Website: macys
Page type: billing-address
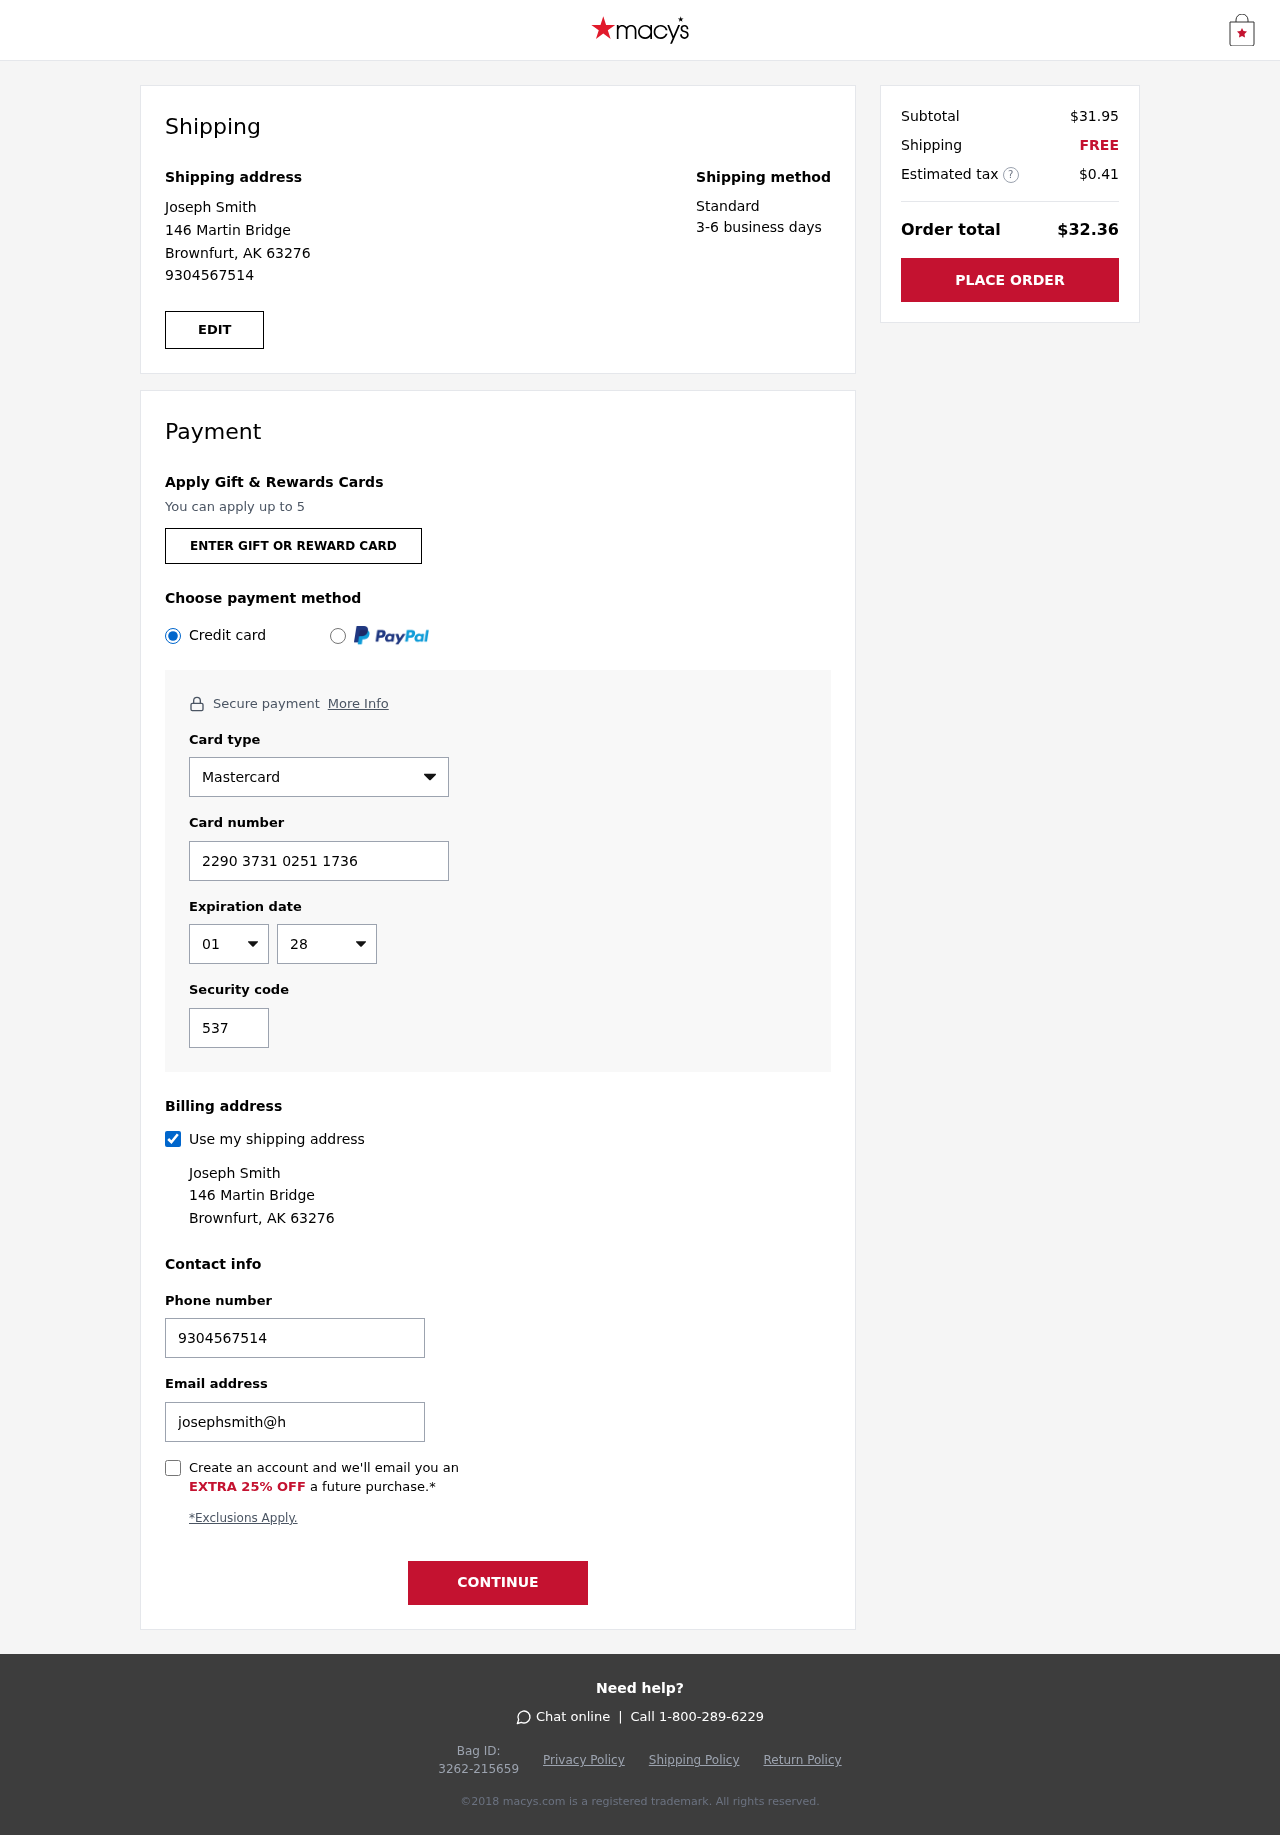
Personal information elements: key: PII_CARD_CVV
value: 537
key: PII_CARD_EXPIRY_MONTH
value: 01
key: PII_CARD_EXPIRY_YEAR
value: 28
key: PII_CARD_NUMBER
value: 2290 3731 0251 1736
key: PII_CARD_TYPE
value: Mastercard
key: PII_EMAIL
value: josephsmith@hotmail.com
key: PII_FULLNAME
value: Joseph Smith
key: PII_PHONE
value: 9304567514
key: PII_STREET
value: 146 Martin Bridge
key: PII_CITY_STATE_ZIP
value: Brownfurt, AK 63276
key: PII_FIRSTNAME
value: Joseph
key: PII_LASTNAME
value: Smith
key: PII_FULLNAME2
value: Joseph Smith
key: PII_FULLNAME3
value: Joseph Smith
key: PII_FIRSTNAME2
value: Joseph
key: PII_FIRSTNAME3
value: Joseph
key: PII_LASTNAME2
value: Smith
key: PII_LASTNAME3
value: Smith
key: PII_FIRSTNAME_DERIVED
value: Joseph
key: PII_LASTNAME_DERIVED
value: Smith
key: PII_FULLNAME_DERIVED
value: Joseph Smith
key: PII_NAME_FULL_DERIVED
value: Joseph Smith
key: PII_STREET2
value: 146 Martin Bridge
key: PII_PHONE2
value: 9304567514
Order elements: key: ORDER_SUBTOTAL
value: $31.95
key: ORDER_SHIPPING_COST
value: FREE
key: ORDER_TAX
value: $0.41
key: ORDER_TOTAL
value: $32.36